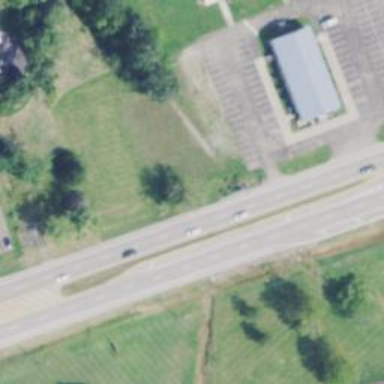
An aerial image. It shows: Trunk highway.